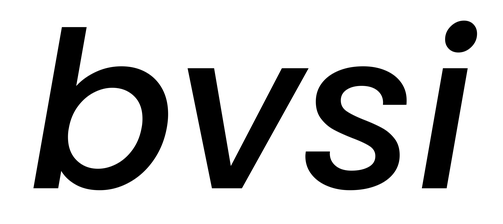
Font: Poppins-MediumItalic